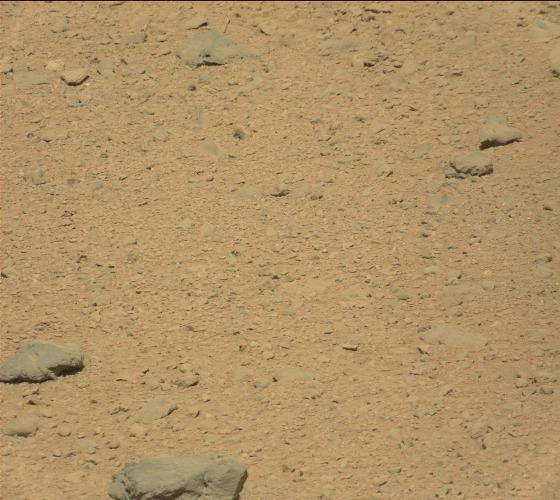
Terrain classes present: Bedrock, Gravel / Sand / Soil, Rock, Shadow